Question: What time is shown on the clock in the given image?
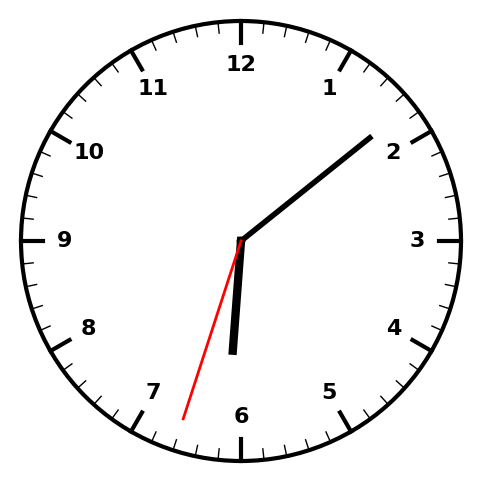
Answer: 06:08:33